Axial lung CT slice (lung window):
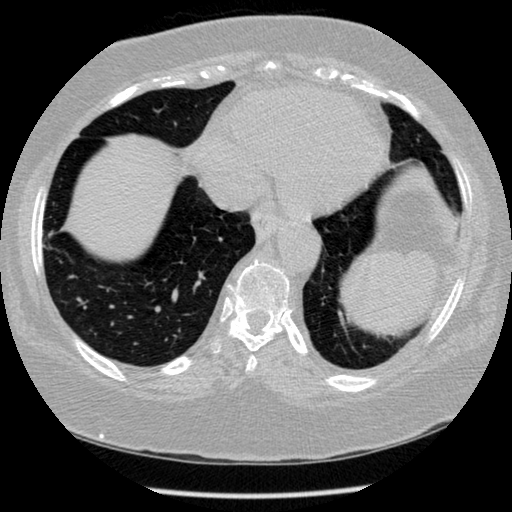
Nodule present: no